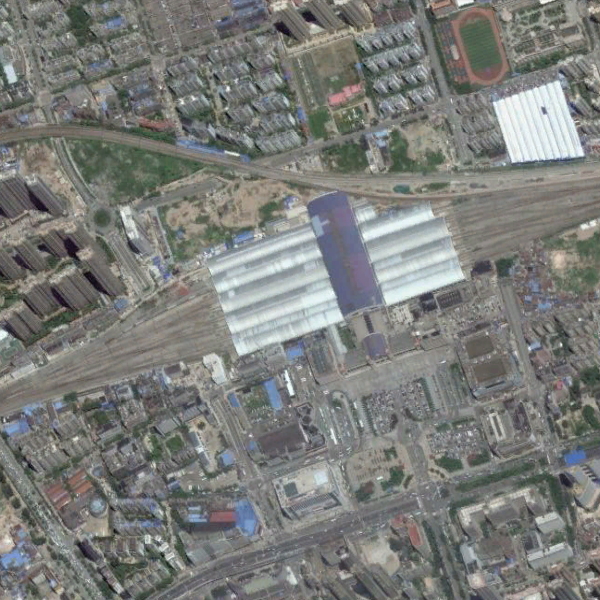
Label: RailwayStation